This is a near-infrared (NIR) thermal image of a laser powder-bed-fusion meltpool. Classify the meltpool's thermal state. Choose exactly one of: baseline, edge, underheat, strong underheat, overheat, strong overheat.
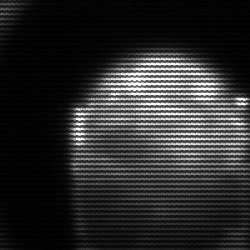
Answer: edge